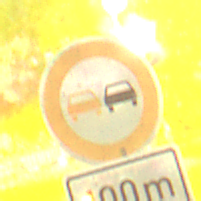
Verkehrszeichen: Ueberholverbot
Zusatzzeichen unten: Entfernungsangaben1
Umgebung: Outdoor, Urban
Tageszeit: Night
Wetter: PartlyCloudy
Licht: Artificial
Jahreszeit: NotSpecified
Kontrast: HighContrast